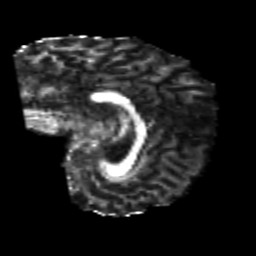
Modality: FA
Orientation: sagittal
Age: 24
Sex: female
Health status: healthy
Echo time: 0.074 s